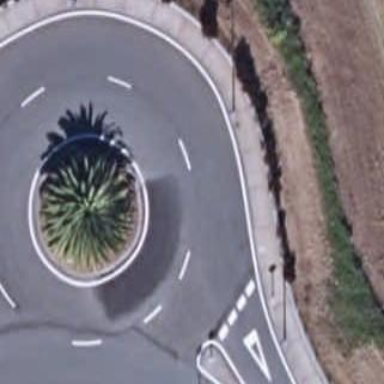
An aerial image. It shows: Tertiary road made of asphalt leading to roundabout junction.